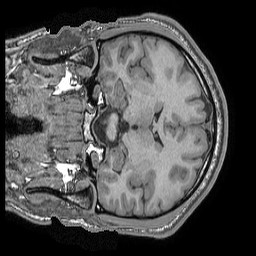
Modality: T1w
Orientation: sagittal
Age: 20
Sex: male
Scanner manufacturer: philips
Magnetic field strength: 1.5 T
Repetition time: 6.605 s
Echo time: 2.987 s